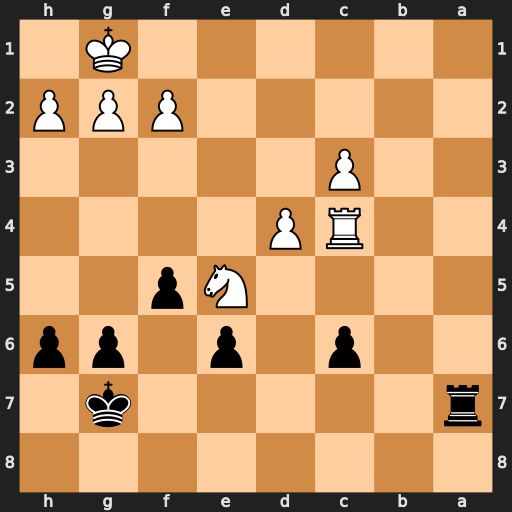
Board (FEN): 8/r5k1/2p1p1pp/4Np2/2RP4/2P5/5PPP/6K1
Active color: b
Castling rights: -
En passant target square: -
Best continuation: Ra1#